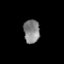
Tissue: prostate
Cell type: T cells
Senescence score: 0.339
Nuclear area (px): 369
Mean DAPI intensity: 132.133